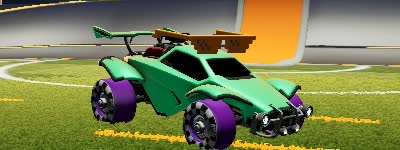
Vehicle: octane